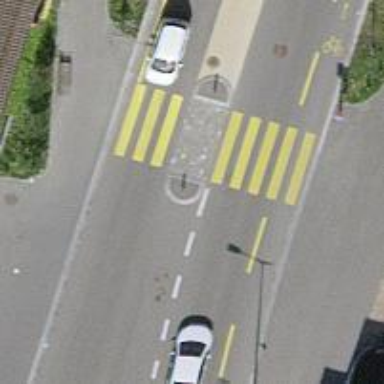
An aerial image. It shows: Marked footway with asphalt surface. The crossing includes pedestrian island.